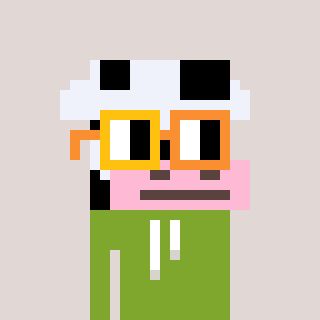
a pixel art character with square yellow and orange glasses, a cow-shaped head and a slimegreen-colored body on a warm background